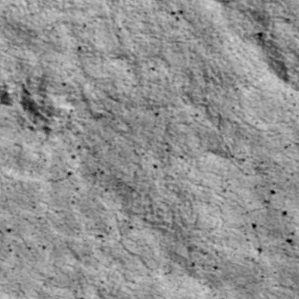
Label: non_frost